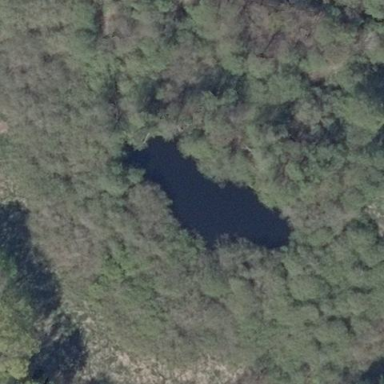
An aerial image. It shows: Pond with natural water.